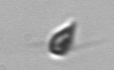
Label: flagellate